Question: I'm plotting image outline points <URL>, but my outline has straight line segments. I want to plot the angle to the vertical at each point, so I really need curves.
I can get smooth curves using a convex hull.

The image was generated as follows:
'''
B = bwboundaries(BW3);
outline = B{1,1};
plot(outline(:,2),outline(:,1),'r.','LineWidth',1)
K = convhull(outline(:,2),outline(:,1));
plot(outline(K,2),outline(K,1),'b+--','LineWidth',1)
'''
But how can I "fill in the gaps" between the convex hull points? I want a point on the blue curve for every red point.
I tried to achieve this using interp1:
'''
outline2 = outline;
outline2(:,2)=interp1(outline(K,1),outline(K,2),outline(:,1),'spline');
'''
but got the following error:
"Error using griddedInterpolant
The grid vectors must contain unique points."
I assume it's because the outline forms a loop, not a unique x point for each y. Is there a different way to fill in those missing points using a spline?
I'm also open to other ideas for finding a smooth edge.
Thanks for any help!
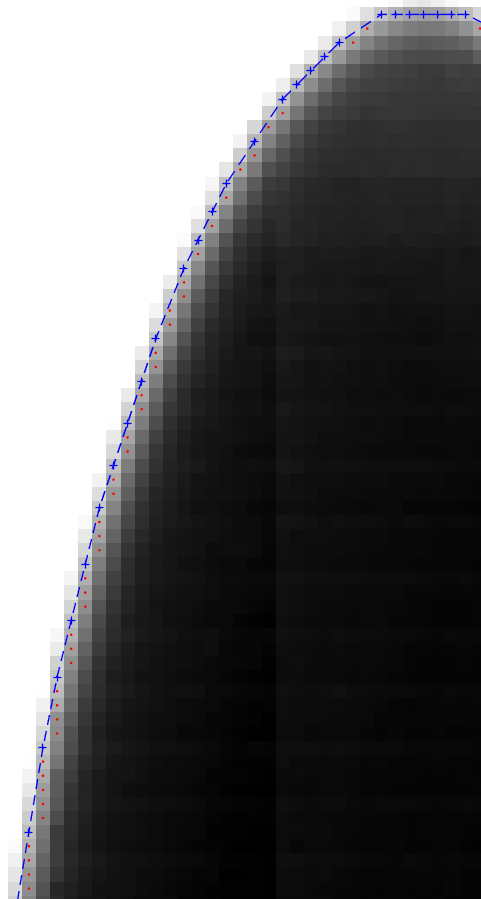
Answer: Since your image seems smooth and well sampled, I would suggest that you find, for each edge pixel, the sub-pixel location of the true edge. With this we remove the need for the convex hull, which might be useful for your particular image, but does't generalize to arbitrary shapes.
Here is some code to accomplish what I suggest.
'''
% A test image in the range 0-1, the true edge is assumed to be at 0.5
img = double(gaussianedgeclip(60-rr));
% Get rough outline
p = bwboundaries(img>0.5);
p = p{1,1};
% Refine outline
n = size(p,1);
q = p; % output outline
for ii=1:n
% Find the normal at point p(ii,:)
if ii==1
p1 = p(end,:);
else
p1 = p(ii-1,:);
end
if ii==n
p2 = p(1,:);
else
p2 = p(ii+1,:);
end
g = p2-p1;
g = (g([2,1]).*[-1,1])/norm(g);
% Find a set of points along a line perpendicular to the outline
s = p(ii,:) + g.*linspace(-2,2,9)';
% NOTE: The line above requires newer versions of MATLAB. If it
% fails, use bsxfun or repmat to compute s.
v = interp2(img,s(:,2),s(:,1));
% Find where this 1D sample intersects the 0.5 point,
% using linear interpolation
if v(1)<0.5
j = find(v>0.5,1,'first');
else
j = find(v<0.5,1,'first');
end
x = (v(j-1)-0.5) / (v(j-1)-v(j));
q(ii,:) = s(j-1,:) + (s(j,:)-s(j-1,:))*x;
end
% Plot
clf
imshow(img,[])
hold on
plot(p(:,2),p(:,1),'r.','LineWidth',1)
plot(q(:,2),q(:,1),'b.-','LineWidth',1)
set(gca,'xlim',[68,132],'ylim',[63,113])
'''
<URL>
The first line, that generates the test image, requires <URL>, but the rest of the code uses only standard MATLAB functions, except 'bwboundaries', which you were using also and is from the Image Processing Toolbox.
The output set of points, 'q', is not sampled at integer x or y. That is a whole lot more complicated to accomplish.
Also, sorry for the one-letter variables... :)